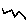
Label: zigzag